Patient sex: M
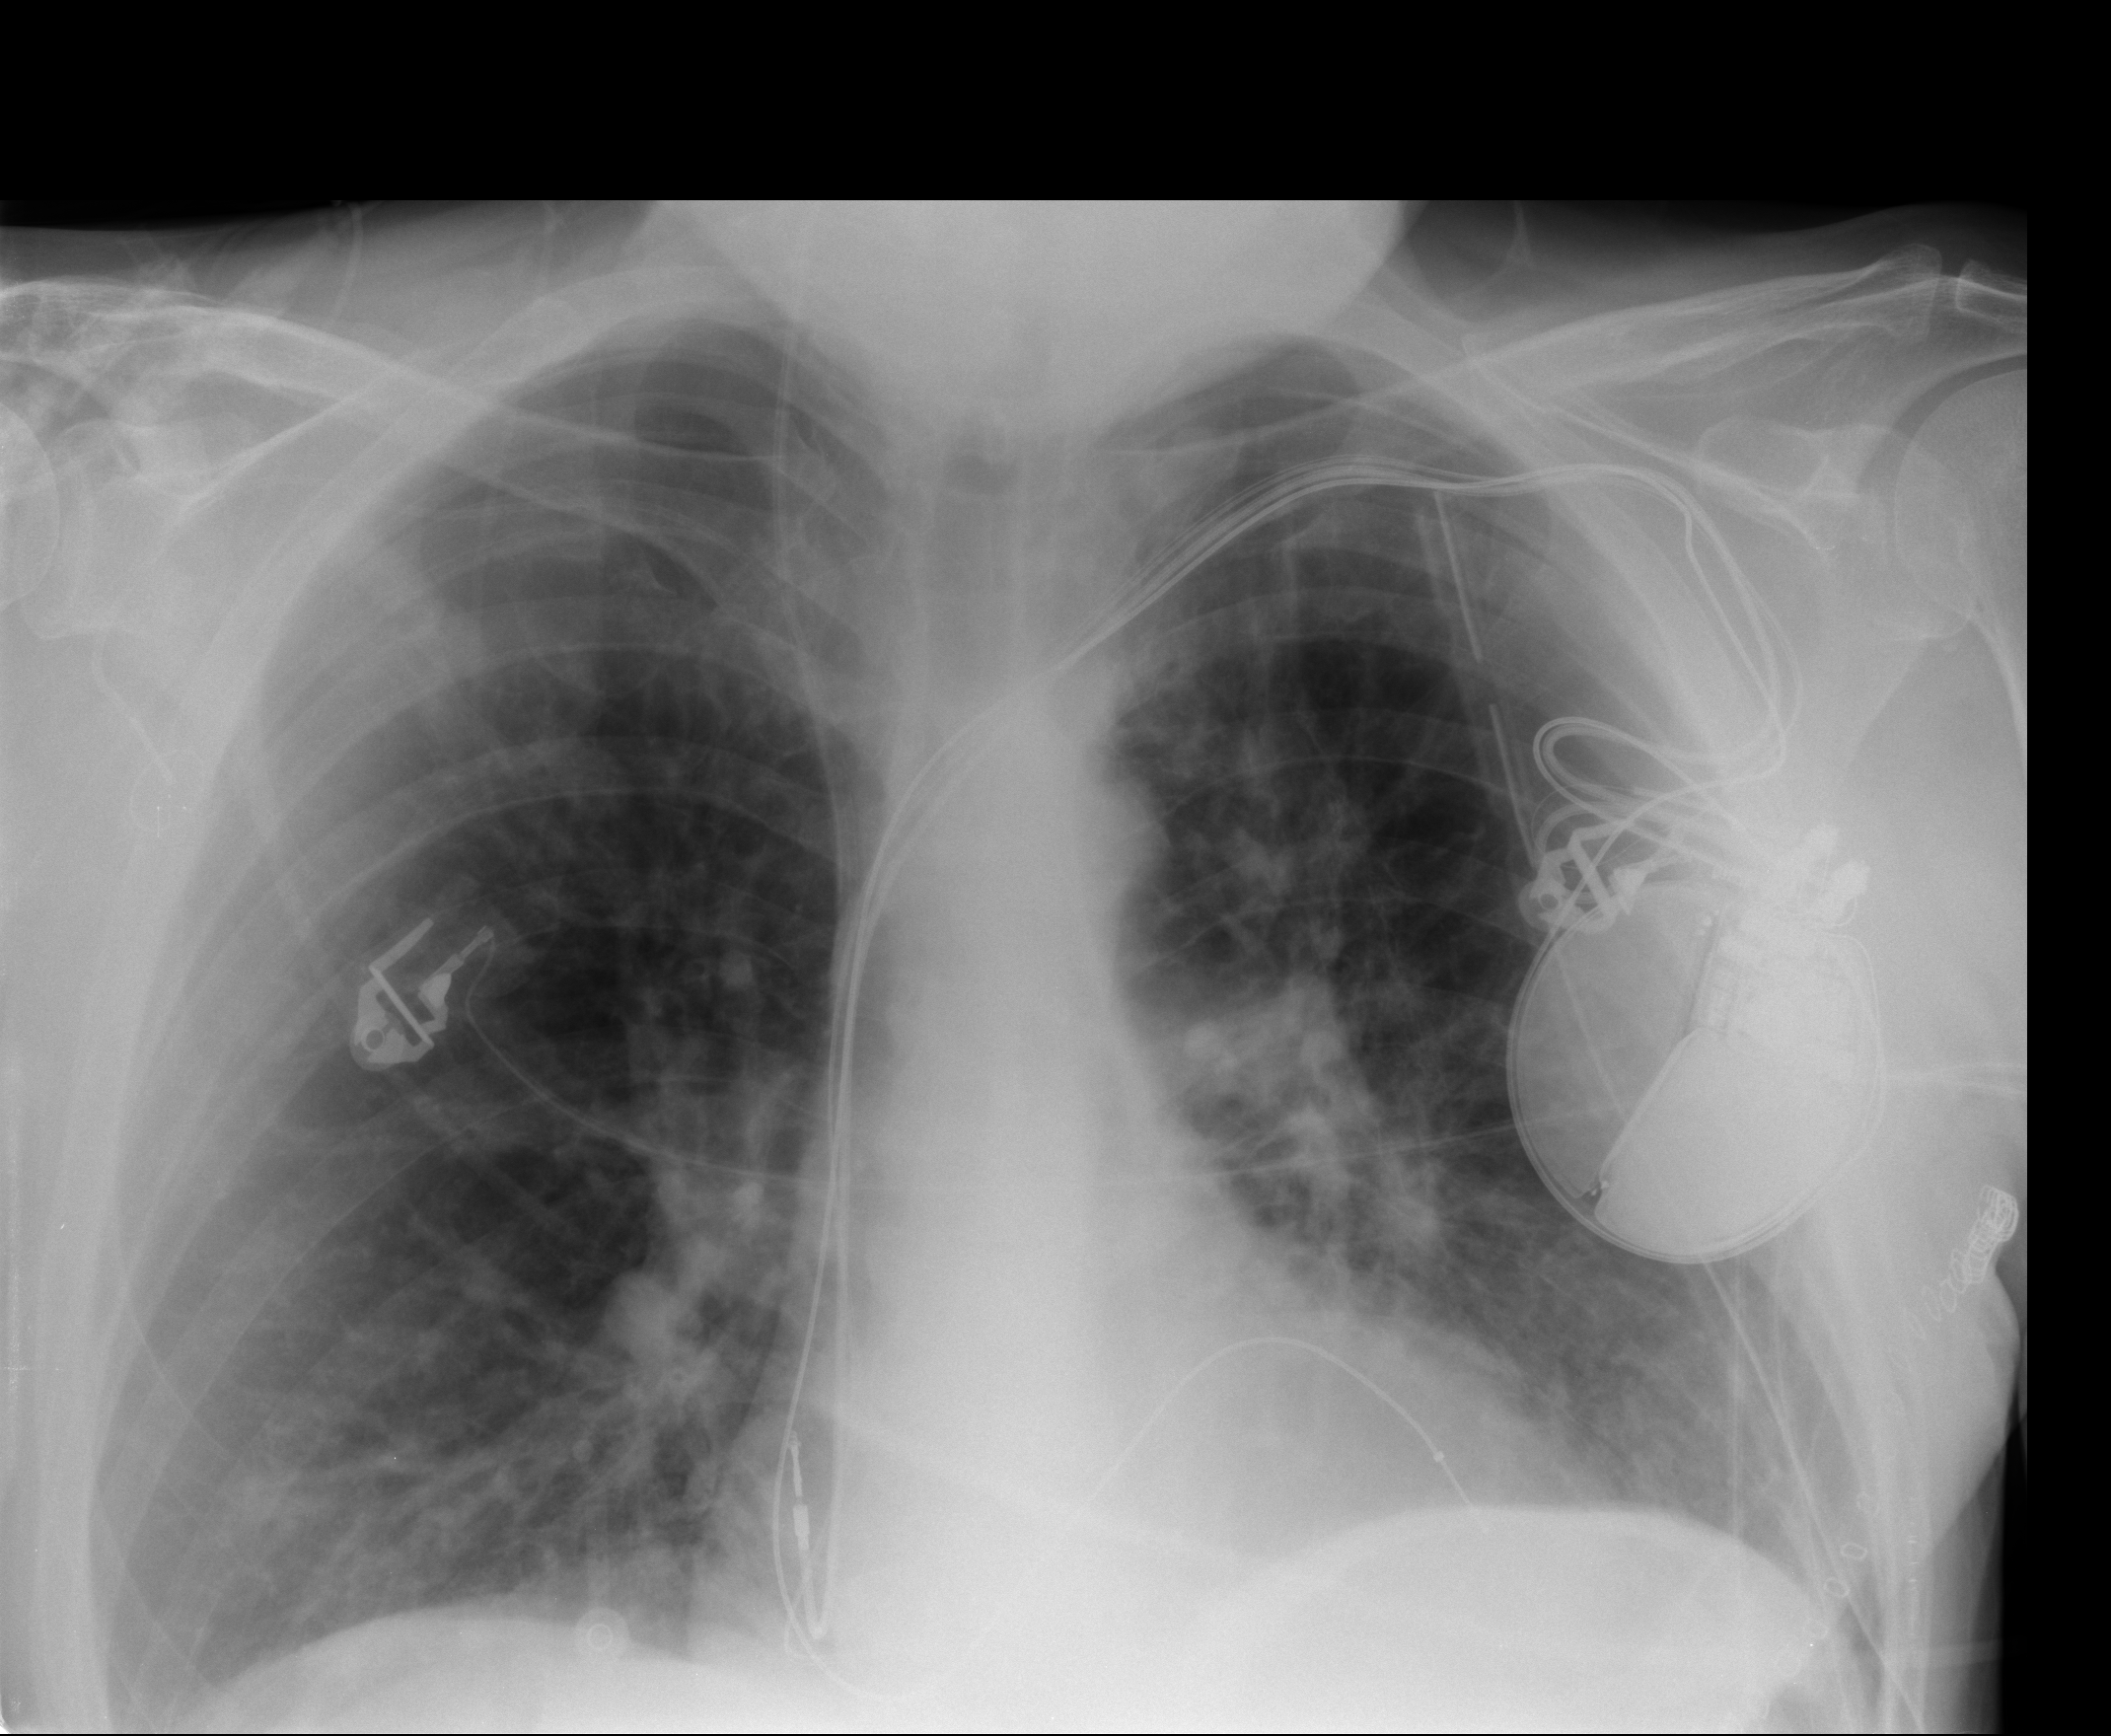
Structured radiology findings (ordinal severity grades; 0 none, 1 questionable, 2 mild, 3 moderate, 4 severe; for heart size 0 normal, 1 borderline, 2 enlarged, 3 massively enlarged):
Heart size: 0
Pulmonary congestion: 1
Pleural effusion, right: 0
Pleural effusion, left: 0
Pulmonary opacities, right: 0
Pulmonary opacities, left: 0
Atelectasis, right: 1
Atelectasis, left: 1